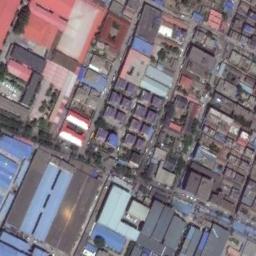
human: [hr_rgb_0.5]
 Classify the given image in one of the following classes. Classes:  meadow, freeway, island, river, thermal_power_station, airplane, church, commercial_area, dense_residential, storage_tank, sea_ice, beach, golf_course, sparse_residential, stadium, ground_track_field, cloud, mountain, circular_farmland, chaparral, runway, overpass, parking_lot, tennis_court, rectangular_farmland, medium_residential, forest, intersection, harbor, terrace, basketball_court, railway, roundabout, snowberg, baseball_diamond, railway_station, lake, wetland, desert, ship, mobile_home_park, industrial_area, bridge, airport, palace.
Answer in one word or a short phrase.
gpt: industrial_area